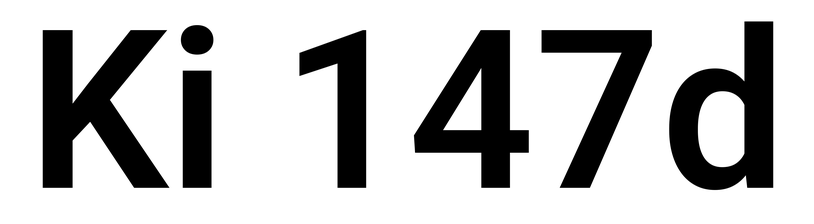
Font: Roboto_SemiBold